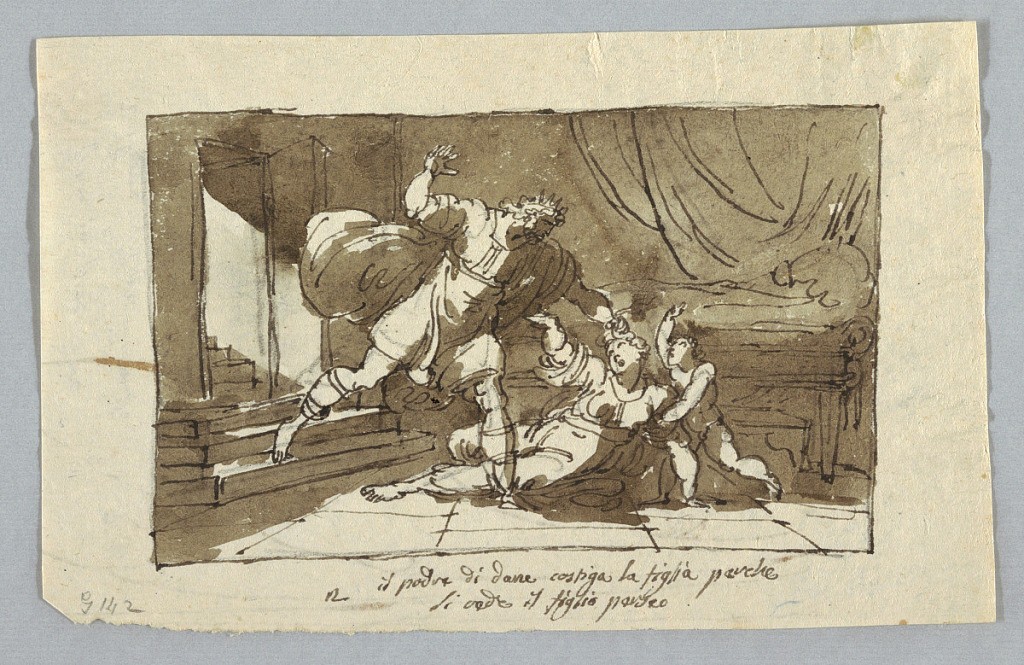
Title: Drawing
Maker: Felice Giani, Italian, 1758–1823
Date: About 1790
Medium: Pen and brown ink, brush and brown wash on cream laid paper
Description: Obverse: a) Running down into the prison King Acrisius tears Danae by her hair. She is lying on the floor aided by her son Perseus. Reverse, b) vertically: a rising row of leaves of a moulding. Some lines are drawn over the writing: ''l Giove in pioga d'oro / 2 Perseo libera (a)ndromeda/Perseo Taglia la testa a medusa / l Cerro?*** di Diana / 2 Diana endimione / 3 Diana nel bagno cnga'' (? Congia??***) ''Ateone in cervo / 4 Diana insegna a tirar l'arco alle sve*** conpagne???